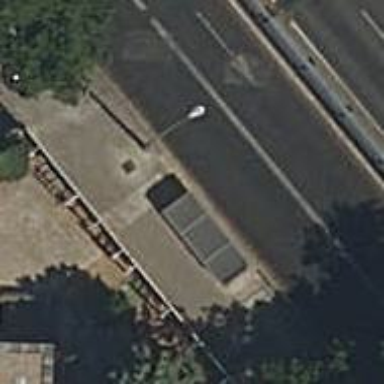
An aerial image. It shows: Bus stop with platform for public transport.